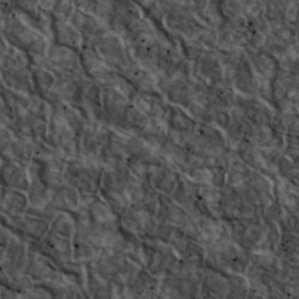
Label: non_frost